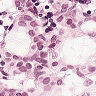
Metastatic tissue present: yes